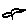
Label: bird